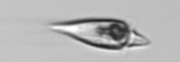
Label: Amphidinium